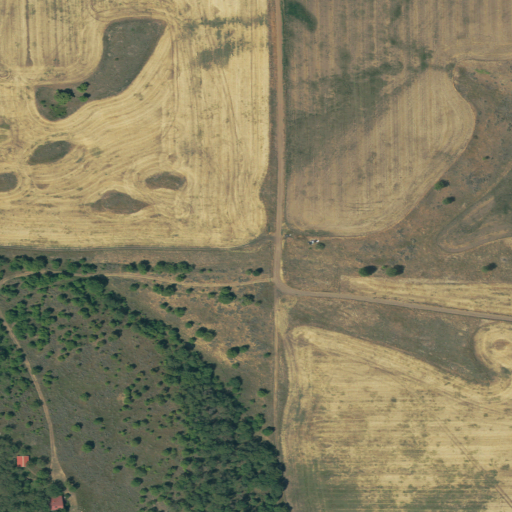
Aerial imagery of valley in Utah named Gibson Canyon containing cultivated crops, open development, shrub, and deciduous forest